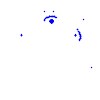
Particle: proton